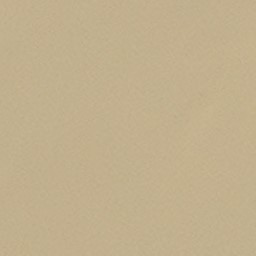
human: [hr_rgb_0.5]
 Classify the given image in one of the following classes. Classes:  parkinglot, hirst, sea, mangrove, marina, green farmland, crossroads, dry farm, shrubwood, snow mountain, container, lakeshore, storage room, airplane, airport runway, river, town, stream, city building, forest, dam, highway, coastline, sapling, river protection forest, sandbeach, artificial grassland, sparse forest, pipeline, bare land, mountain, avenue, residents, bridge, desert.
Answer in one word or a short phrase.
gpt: desert